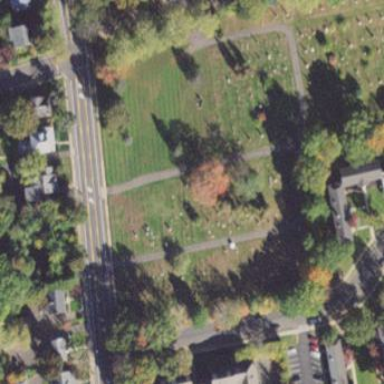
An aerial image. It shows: Private cemetery.